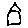
Label: house